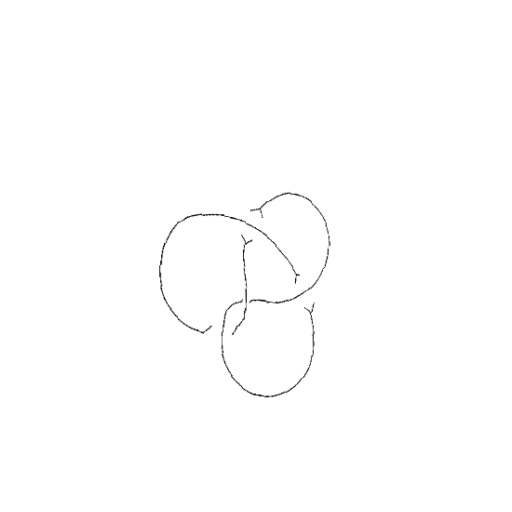
Crossing number: 4